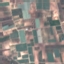
Land use / land cover class: PermanentCrop